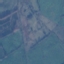
Land use / land cover class: Pasture